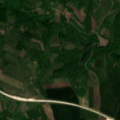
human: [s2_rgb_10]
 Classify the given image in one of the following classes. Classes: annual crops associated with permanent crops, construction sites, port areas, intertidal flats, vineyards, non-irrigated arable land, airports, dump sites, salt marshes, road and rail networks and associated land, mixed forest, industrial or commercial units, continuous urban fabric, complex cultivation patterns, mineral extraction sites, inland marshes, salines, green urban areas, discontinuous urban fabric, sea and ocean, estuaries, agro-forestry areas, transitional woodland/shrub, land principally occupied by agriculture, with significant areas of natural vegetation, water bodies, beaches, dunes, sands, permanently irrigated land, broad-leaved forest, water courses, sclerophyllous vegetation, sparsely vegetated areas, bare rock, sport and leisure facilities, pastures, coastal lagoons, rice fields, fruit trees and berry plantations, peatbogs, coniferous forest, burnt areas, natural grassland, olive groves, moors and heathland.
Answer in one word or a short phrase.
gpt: non-irrigated arable land, complex cultivation patterns, land principally occupied by agriculture, with significant areas of natural vegetation, broad-leaved forest